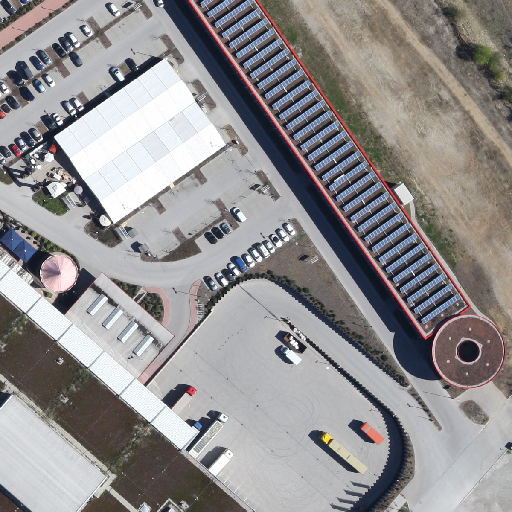
Referring expression: trailer in the parking area